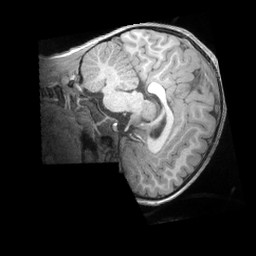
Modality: T1w
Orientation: sagittal
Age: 4
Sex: female
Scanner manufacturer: siemens
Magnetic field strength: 3 T
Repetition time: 2.53 s
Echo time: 0.00164 s